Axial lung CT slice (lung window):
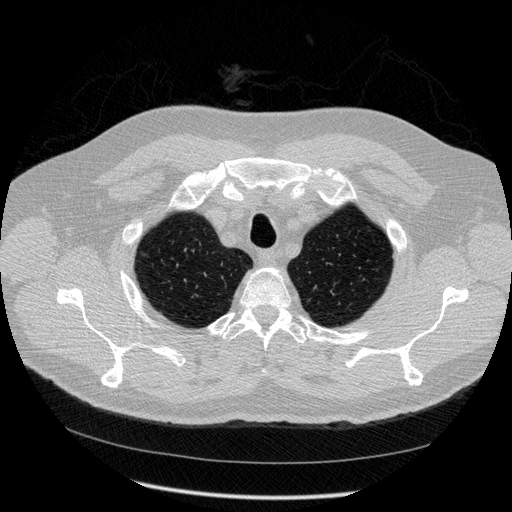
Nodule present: no